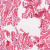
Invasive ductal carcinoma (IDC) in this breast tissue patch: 0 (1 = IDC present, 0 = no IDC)